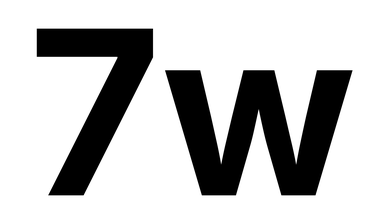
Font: Inter_Bold